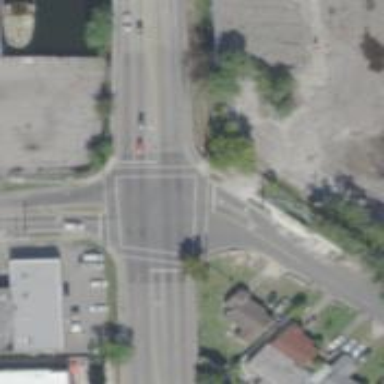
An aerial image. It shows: Crossing with marked lines on the road.